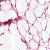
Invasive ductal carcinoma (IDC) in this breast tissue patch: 0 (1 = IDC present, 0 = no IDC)